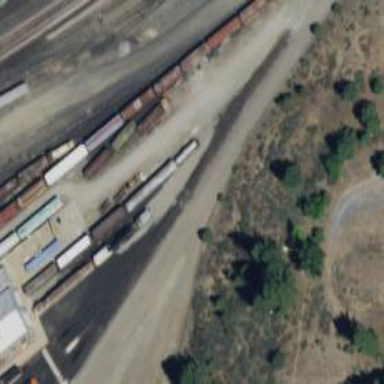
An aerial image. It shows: Preserved rail yard. The yard contains railway tracks.